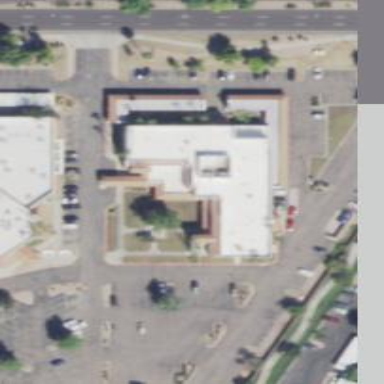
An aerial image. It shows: Healthcare clinic.